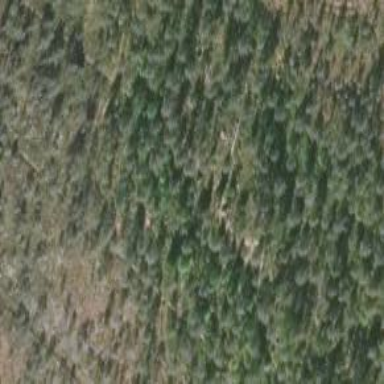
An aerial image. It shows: Woodland consisting mainly of needle-leaved trees.